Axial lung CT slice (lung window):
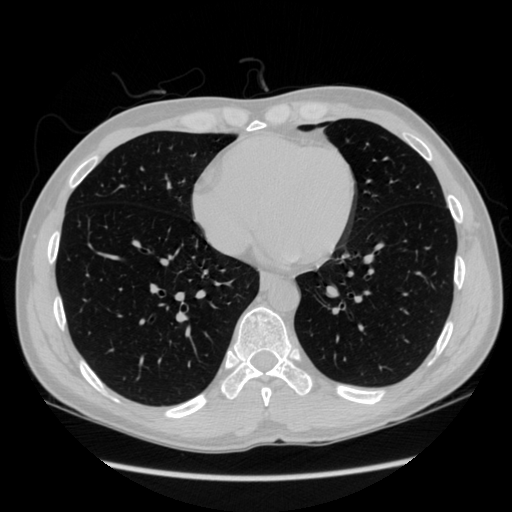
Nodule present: no